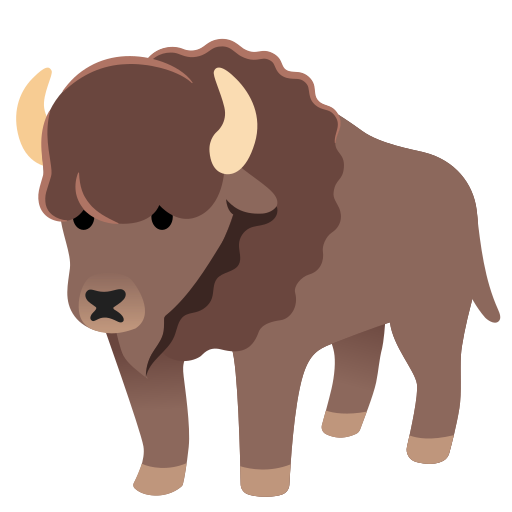
Emoji: 🦬